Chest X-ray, PA view. Patient: 56 years old, sex M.
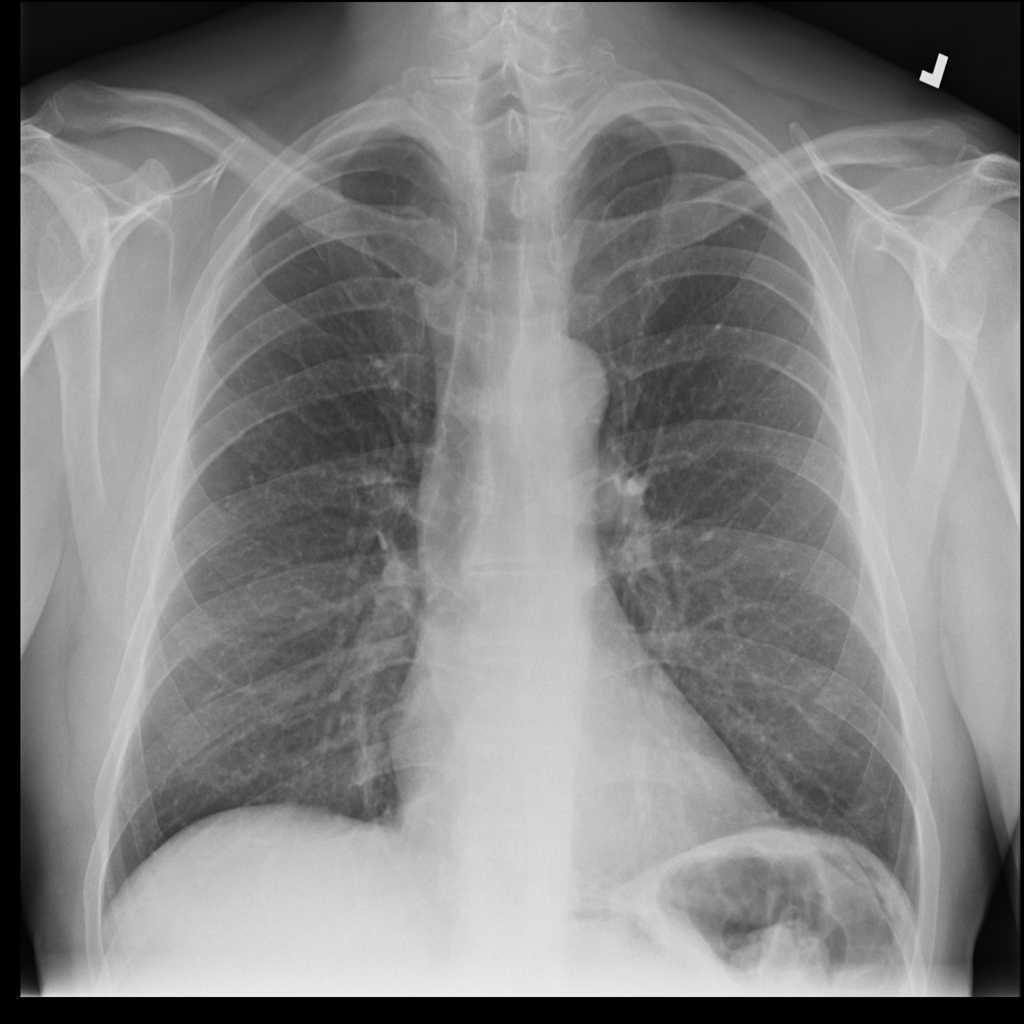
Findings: No Finding